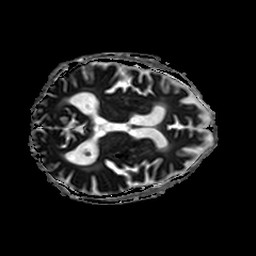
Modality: ADC
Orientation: axial
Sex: female
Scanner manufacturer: philips
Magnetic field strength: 3 T
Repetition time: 3.082 s
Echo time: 0.076 s